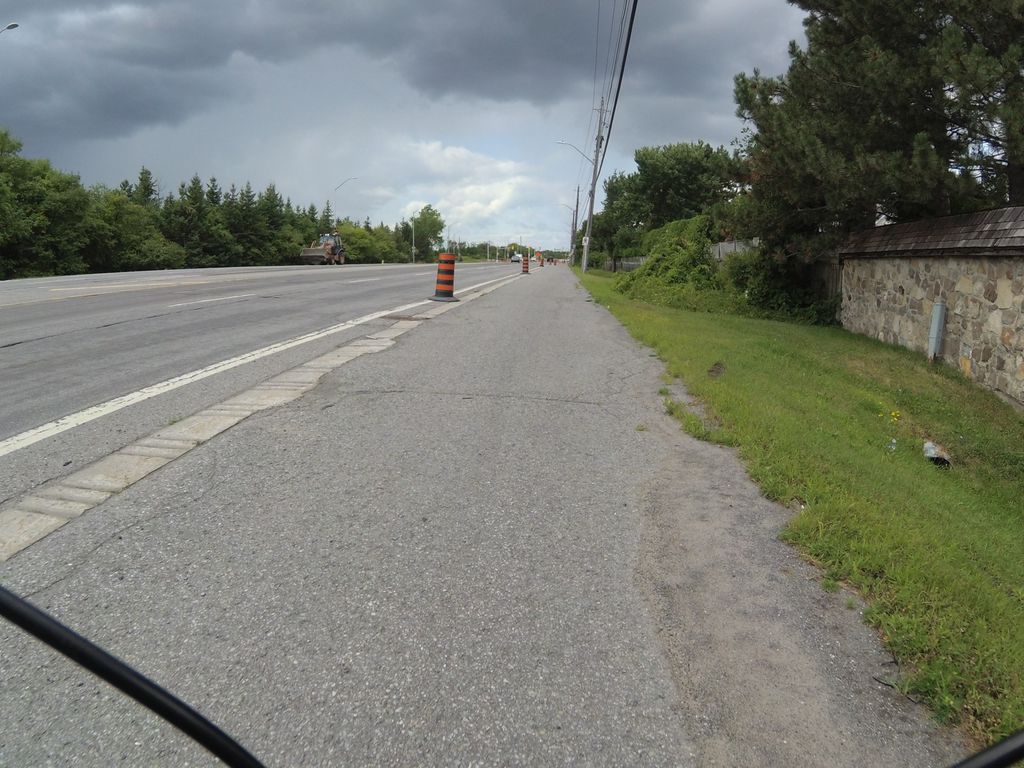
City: ottawa-gatineau